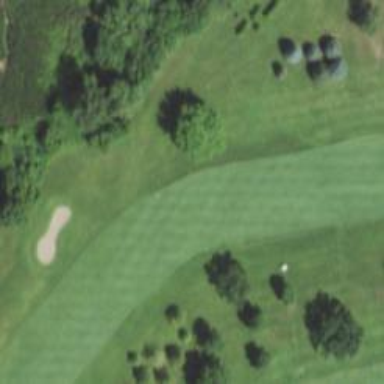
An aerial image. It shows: View of golf hole.